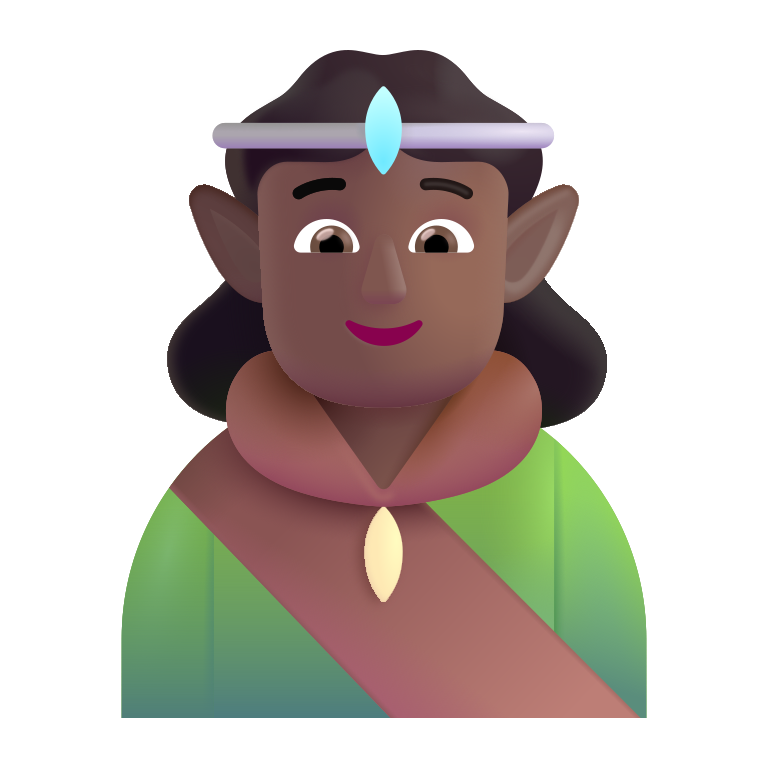
person elf color  dark